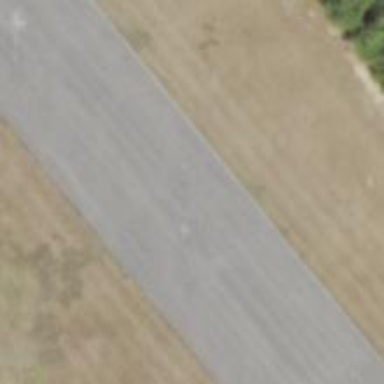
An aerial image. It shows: Image of helipad at airport.